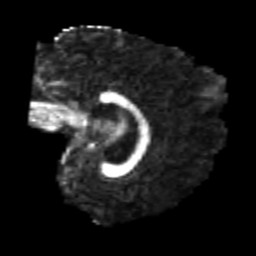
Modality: FA
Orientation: sagittal
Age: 20
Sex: female
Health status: healthy
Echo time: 0.074 s